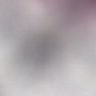
Metastatic tissue present: no